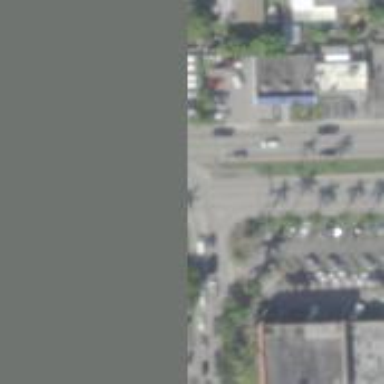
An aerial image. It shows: Primary road with asphalt surface. There is separate sidewalk.